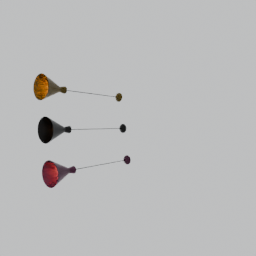
Label: lighting